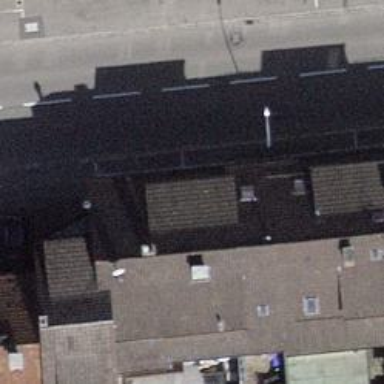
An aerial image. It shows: Bar.